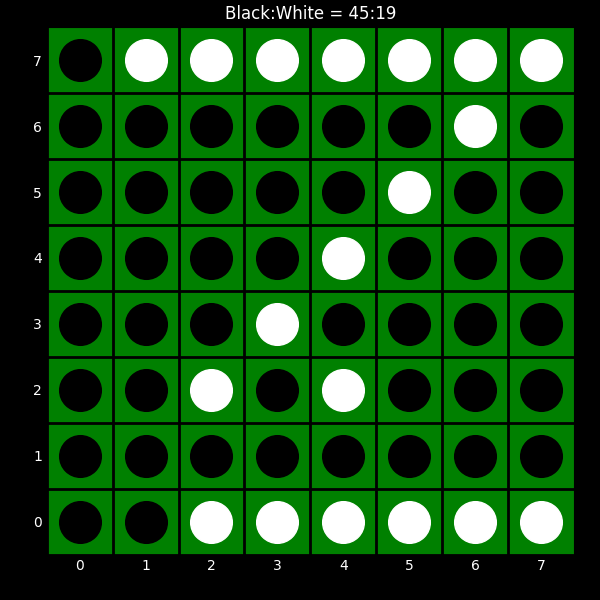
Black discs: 45
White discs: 19